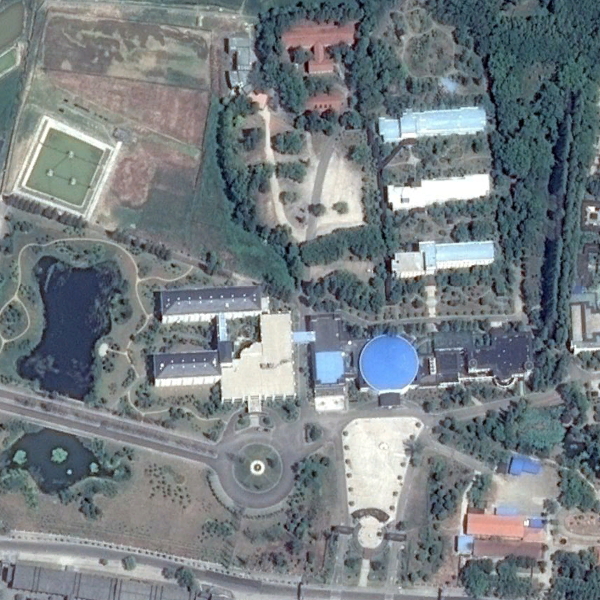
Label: Resort